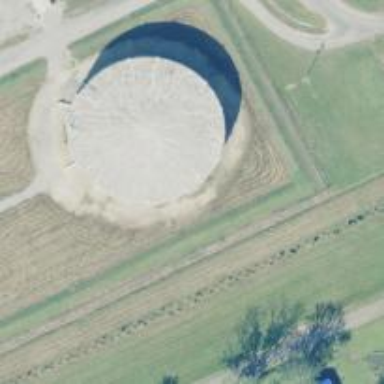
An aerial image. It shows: Storage tank which is man-made.